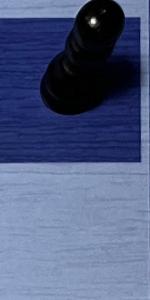
Label: Empty